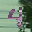
Label: 4